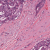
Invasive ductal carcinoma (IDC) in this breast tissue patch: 1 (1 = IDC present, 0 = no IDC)